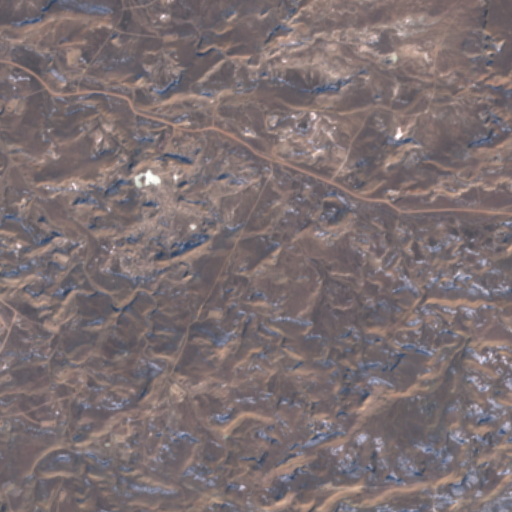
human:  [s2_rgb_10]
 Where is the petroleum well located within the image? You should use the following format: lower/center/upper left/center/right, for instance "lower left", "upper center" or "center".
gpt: The petroleum well is located in the lower left of the image.
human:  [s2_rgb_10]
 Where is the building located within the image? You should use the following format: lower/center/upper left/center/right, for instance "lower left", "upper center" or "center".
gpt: The building is located in the upper center of the image.
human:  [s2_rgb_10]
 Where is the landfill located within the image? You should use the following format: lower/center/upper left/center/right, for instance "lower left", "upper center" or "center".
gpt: There is no landfill in the image.